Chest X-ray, PA view. Patient: 61 years old, sex F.
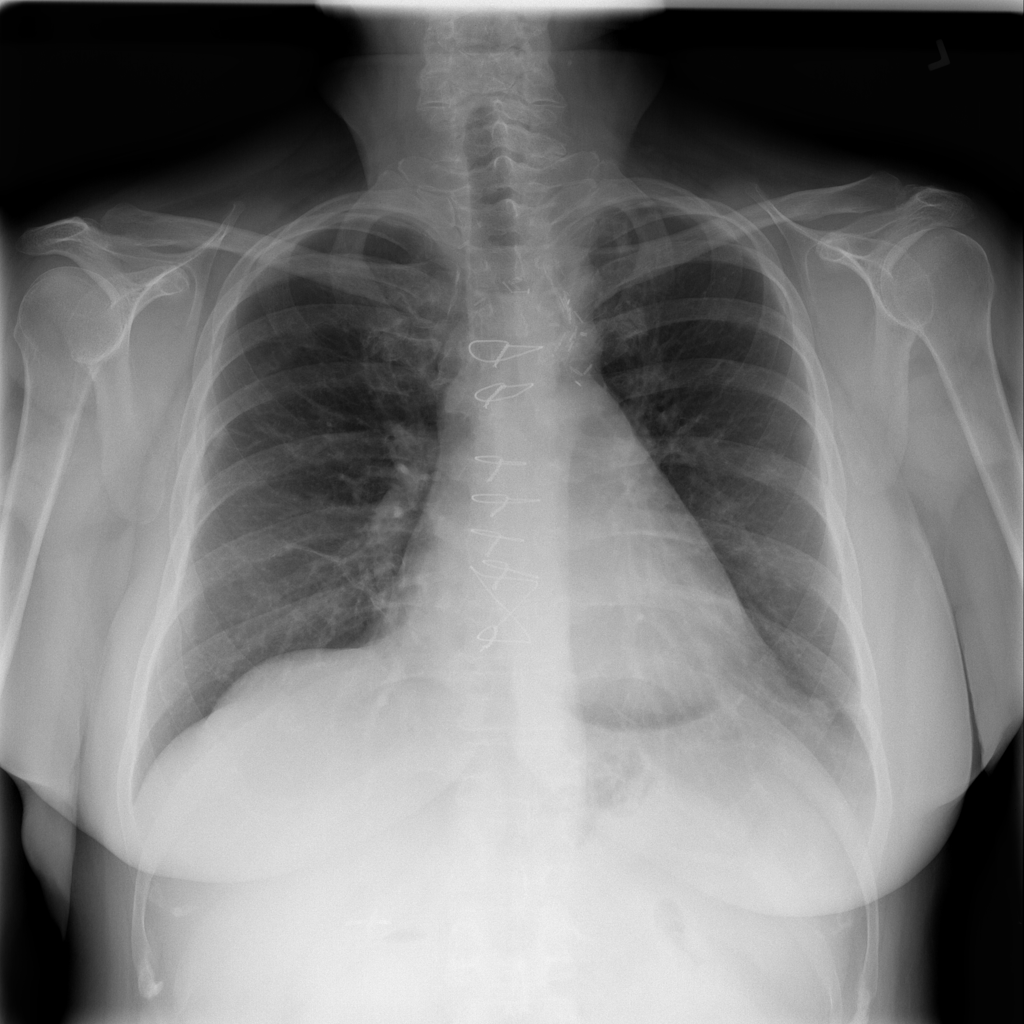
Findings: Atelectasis